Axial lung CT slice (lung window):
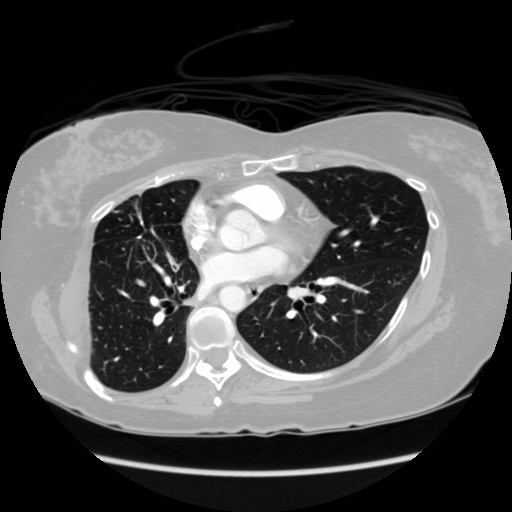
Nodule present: no